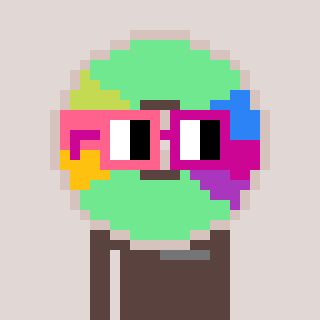
a pixel art character with square pink and red glasses, a cd-shaped head and a darkbrown-colored body on a warm background